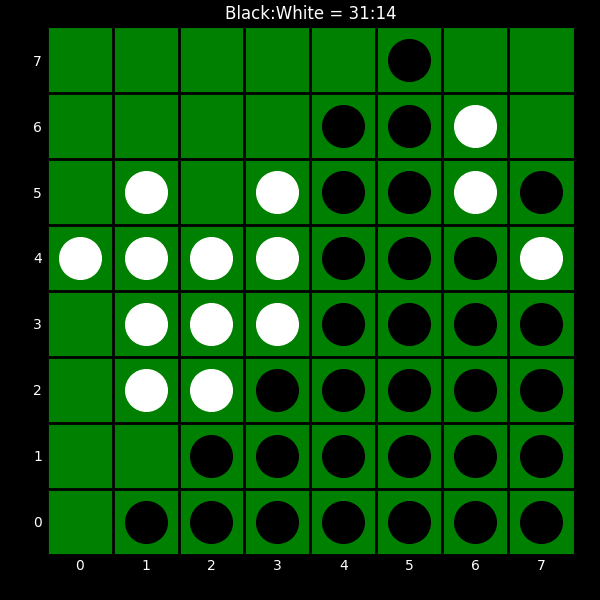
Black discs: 31
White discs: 14